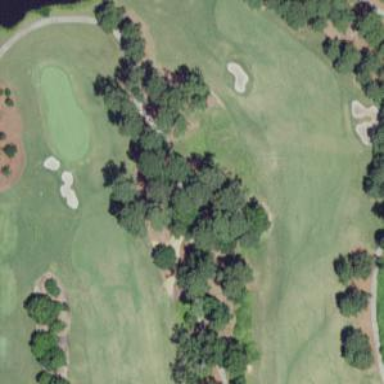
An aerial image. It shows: Golf cartpath that is also road path.